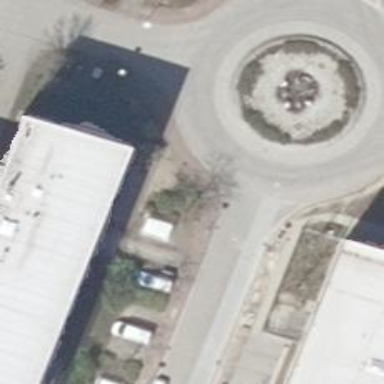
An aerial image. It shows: Residential road with paving stones surface leading to roundabout.